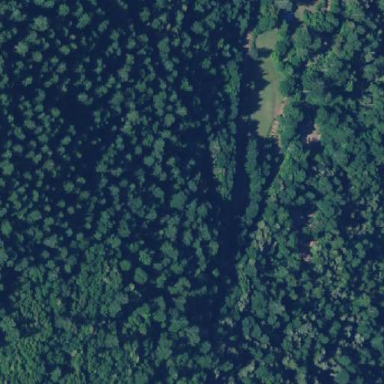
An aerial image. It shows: Forest area.